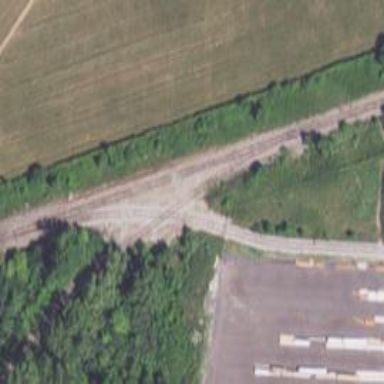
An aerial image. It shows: Railway spur service.